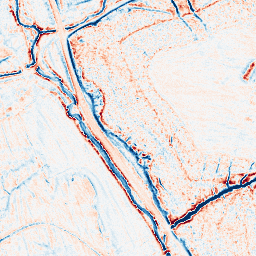
Category: edge_preserving
Decomposition family: anisotropic_diffusion
Decomposition parameters: iterations: 20
kappa: 10
gamma: 0.1
Upsampling method: cubic_catmull_rom
Upsampling parameters: scale: 8
Upsampling scale: 8